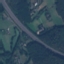
Label: Highway